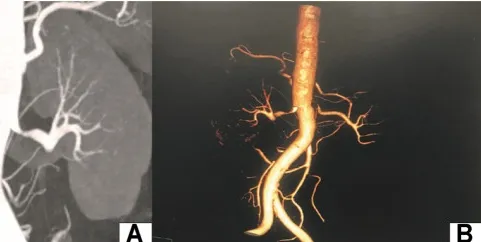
Preoperative images of the renal artery. : CT 3D reconstruction of renal vessels.
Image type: radiology (ct)